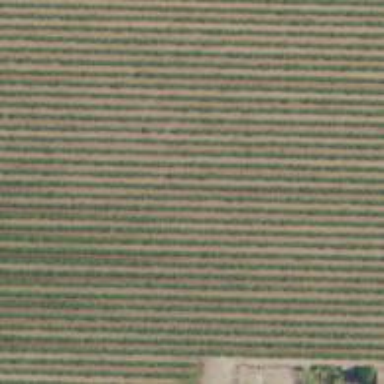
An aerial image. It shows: Vineyard where grapes are grown.